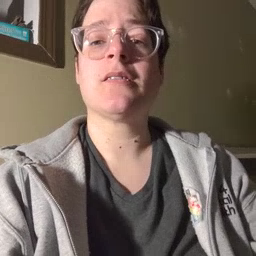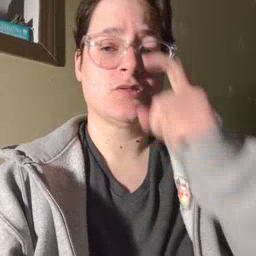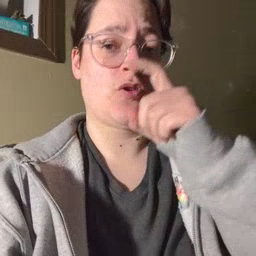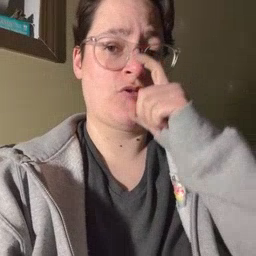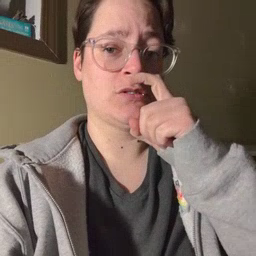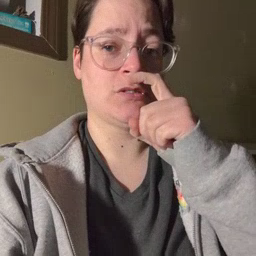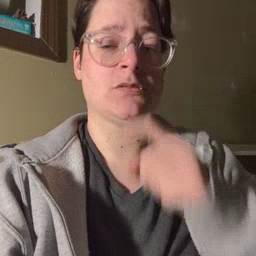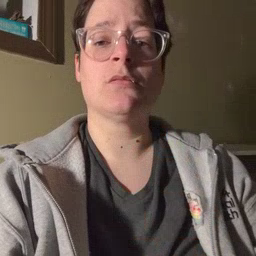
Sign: doll